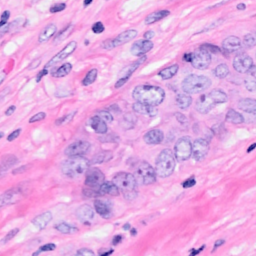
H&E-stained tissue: Breast